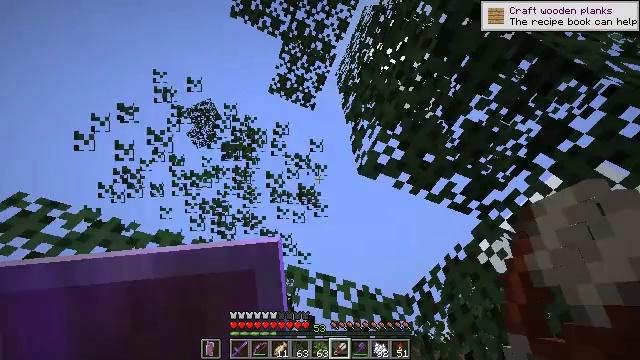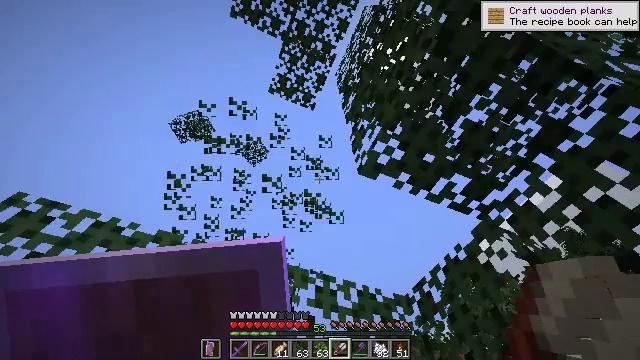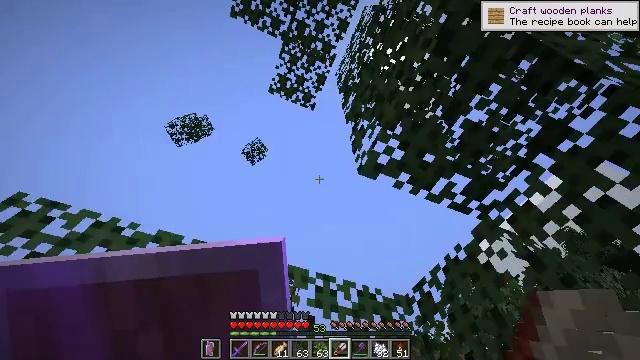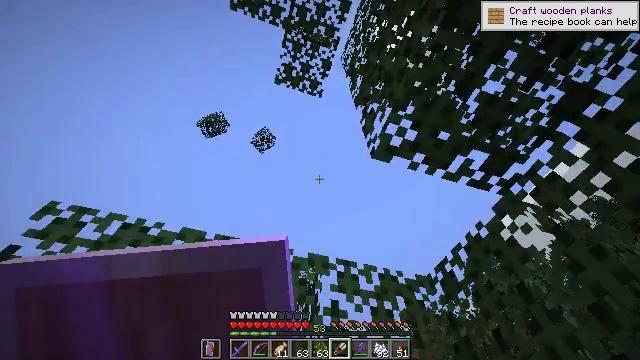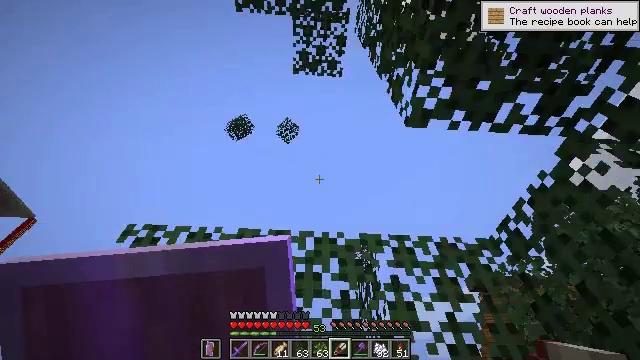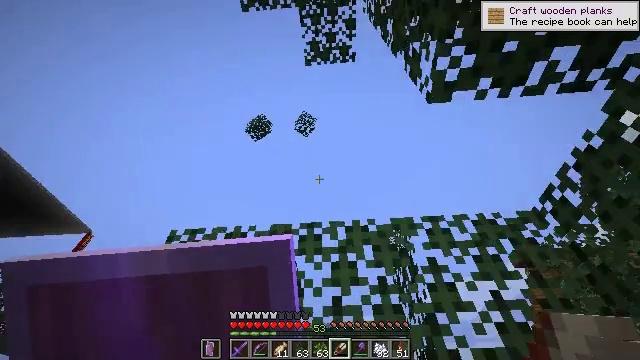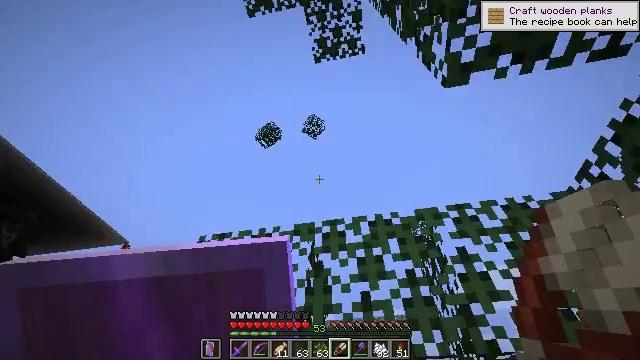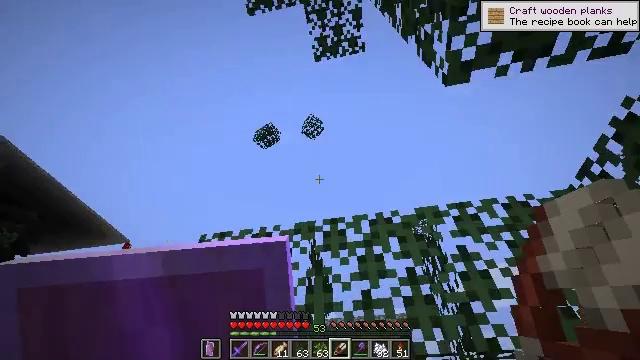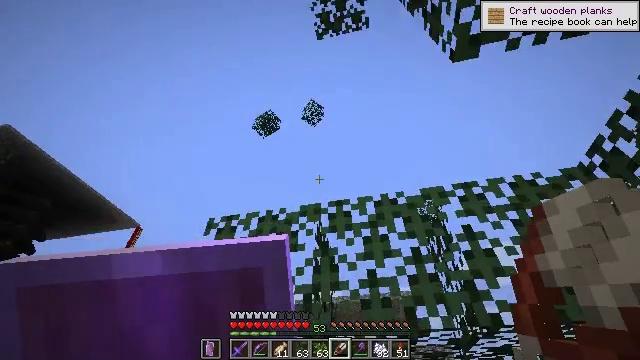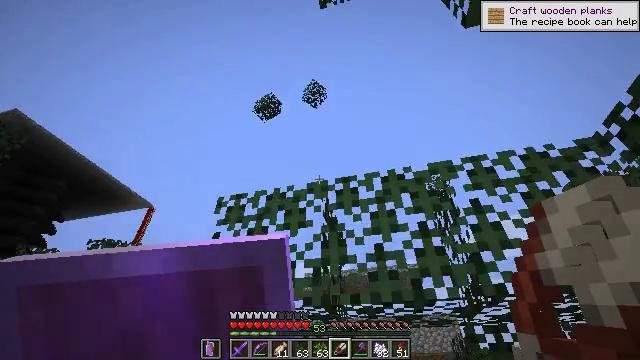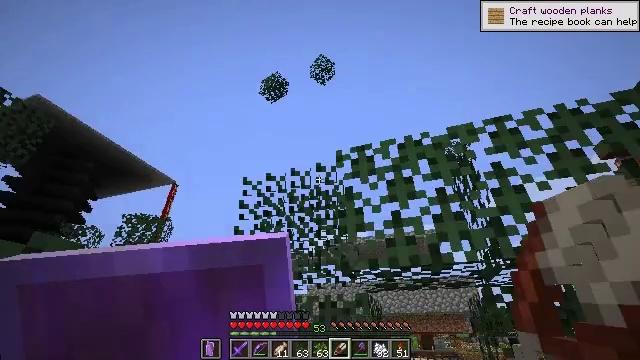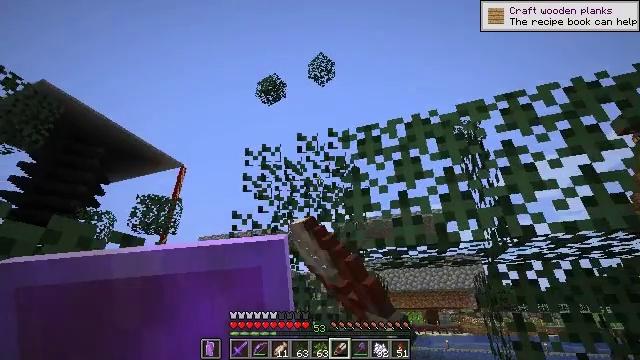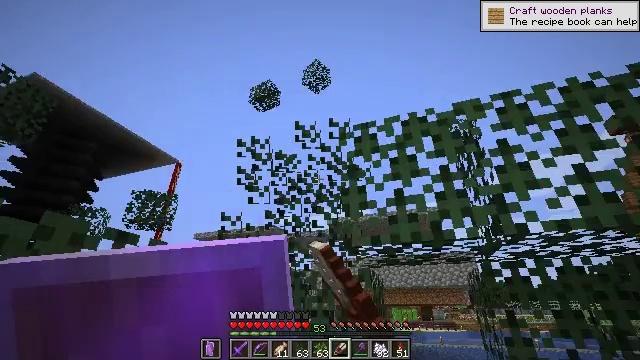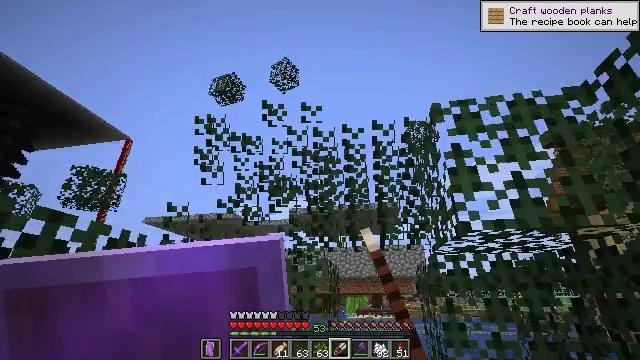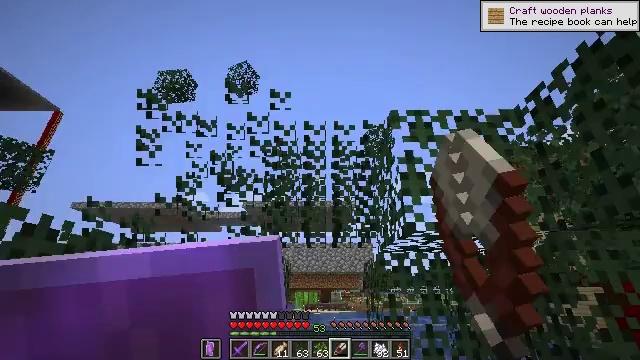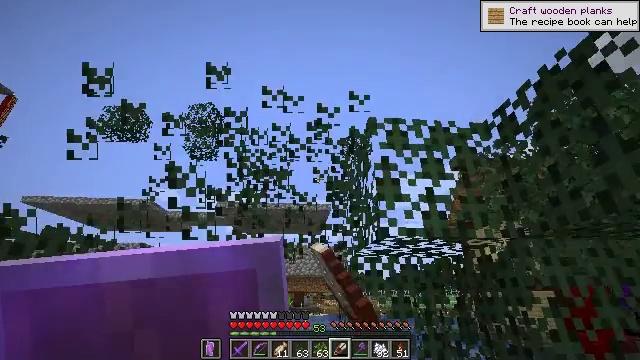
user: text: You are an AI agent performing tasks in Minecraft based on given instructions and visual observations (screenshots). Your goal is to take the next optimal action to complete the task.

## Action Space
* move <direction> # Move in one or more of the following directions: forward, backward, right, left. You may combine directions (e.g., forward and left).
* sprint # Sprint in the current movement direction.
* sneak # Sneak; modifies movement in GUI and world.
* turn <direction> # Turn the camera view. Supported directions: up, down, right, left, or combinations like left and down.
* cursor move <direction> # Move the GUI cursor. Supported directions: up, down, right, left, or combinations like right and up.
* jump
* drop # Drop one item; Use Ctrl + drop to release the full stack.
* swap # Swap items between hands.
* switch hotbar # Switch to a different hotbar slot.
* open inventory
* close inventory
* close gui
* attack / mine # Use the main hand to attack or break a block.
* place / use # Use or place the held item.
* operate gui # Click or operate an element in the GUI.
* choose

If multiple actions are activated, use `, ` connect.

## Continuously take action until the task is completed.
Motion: motion action
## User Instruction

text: Punch the spruce leaves to get saplings.
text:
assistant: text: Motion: attack / mine
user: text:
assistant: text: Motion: attack / mine
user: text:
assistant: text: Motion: turn left and down, attack / mine
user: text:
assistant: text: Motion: turn left and down, attack / mine
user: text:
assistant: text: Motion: turn left and down, attack / mine
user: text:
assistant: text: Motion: turn left, attack / mine
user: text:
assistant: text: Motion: attack / mine
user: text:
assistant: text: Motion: turn left and down, attack / mine
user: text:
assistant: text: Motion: turn left and down, attack / mine
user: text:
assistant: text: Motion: turn left and down, attack / mine
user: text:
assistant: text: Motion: turn left and down, attack / mine
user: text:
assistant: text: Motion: attack / mine
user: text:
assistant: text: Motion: turn right and down, attack / mine
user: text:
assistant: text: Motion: turn right, attack / mine
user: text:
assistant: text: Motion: turn right, attack / mine
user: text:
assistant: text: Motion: turn right, attack / mine
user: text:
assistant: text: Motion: turn right, attack / mine
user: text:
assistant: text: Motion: turn right, attack / mine
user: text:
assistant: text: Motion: turn right and down, attack / mine
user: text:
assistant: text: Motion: turn right and down, attack / mine
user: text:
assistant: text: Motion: turn right, attack / mine
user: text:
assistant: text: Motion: turn right and down, attack / mine
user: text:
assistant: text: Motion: turn right and down, attack / mine
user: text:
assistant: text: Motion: turn left and down, attack / mine
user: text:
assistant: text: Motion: turn left and down, attack / mine
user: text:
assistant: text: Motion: turn left and down, attack / mine
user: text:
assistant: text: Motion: turn left, attack / mine
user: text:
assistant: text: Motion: turn left, attack / mine
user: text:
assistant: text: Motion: turn left and up, attack / mine
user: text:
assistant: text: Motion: turn left and up, attack / mine